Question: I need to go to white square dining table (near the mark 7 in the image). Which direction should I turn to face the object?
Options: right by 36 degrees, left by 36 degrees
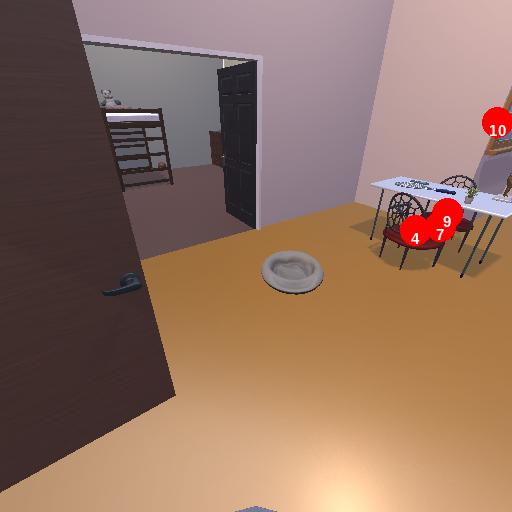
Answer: right by 36 degrees